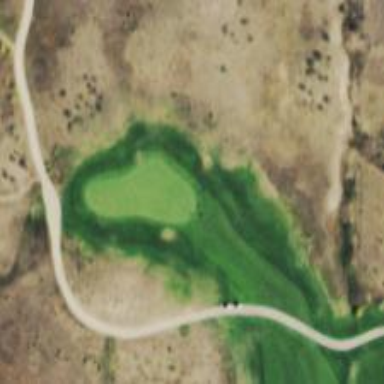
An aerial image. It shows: View of golf hole.